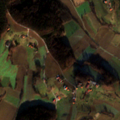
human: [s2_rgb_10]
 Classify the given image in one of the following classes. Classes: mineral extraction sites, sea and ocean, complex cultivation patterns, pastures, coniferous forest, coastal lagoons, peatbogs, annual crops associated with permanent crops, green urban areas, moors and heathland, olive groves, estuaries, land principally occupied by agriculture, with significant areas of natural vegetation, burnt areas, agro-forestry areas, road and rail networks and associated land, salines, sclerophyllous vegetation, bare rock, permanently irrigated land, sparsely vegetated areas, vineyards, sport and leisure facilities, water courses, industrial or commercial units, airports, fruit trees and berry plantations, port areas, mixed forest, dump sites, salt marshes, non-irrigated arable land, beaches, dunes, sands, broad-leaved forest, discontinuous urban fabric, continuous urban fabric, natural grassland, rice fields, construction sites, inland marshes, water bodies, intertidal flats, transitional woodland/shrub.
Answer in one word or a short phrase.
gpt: non-irrigated arable land, complex cultivation patterns, land principally occupied by agriculture, with significant areas of natural vegetation, broad-leaved forest